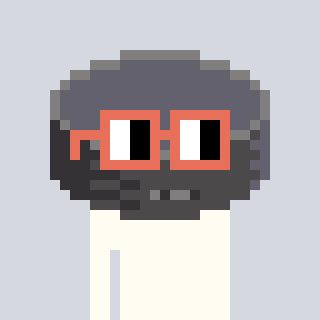
a pixel art character with square orange glasses, a hockey puck-shaped head and a red-colored body on a cool background